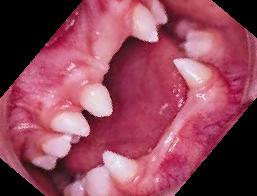
Condition: hypodontia